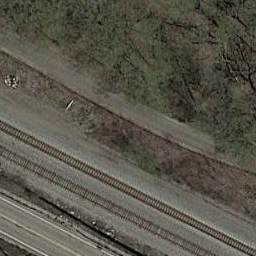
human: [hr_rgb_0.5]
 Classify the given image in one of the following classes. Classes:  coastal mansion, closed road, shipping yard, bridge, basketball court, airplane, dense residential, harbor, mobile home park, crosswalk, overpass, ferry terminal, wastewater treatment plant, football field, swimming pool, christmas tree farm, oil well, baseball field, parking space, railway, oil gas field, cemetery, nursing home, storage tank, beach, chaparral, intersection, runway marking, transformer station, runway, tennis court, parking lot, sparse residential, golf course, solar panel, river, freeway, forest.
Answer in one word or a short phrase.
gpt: railway